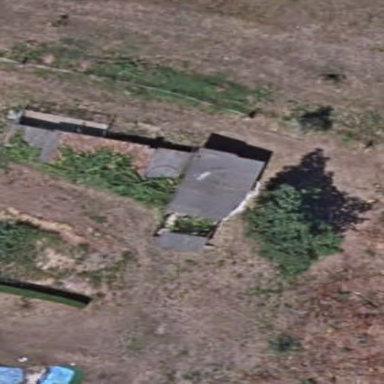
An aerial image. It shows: Shed.